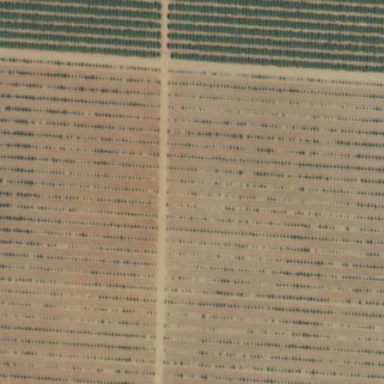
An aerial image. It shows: Orange orchard with rows of orange trees.